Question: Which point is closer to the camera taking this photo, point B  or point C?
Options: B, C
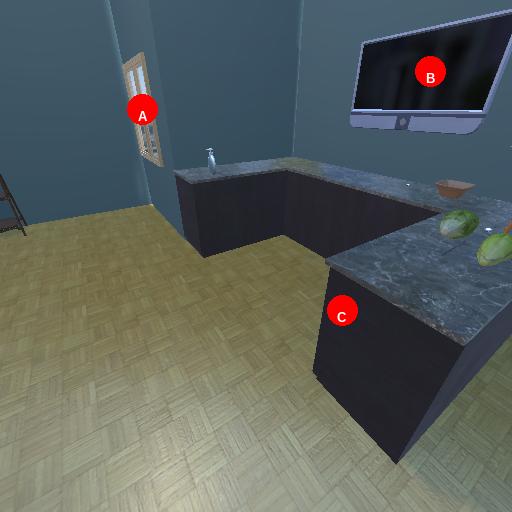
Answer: B